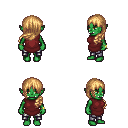
a pixel art fantasy rpg character, female body template, orc, green skin, maroon tunic, metal pants, light blonde left-swept hairstyle, bracelets, four views (front, back, left, right), 2x2 character sprite sheet, small pixel art, hard edges, no anti-aliasing